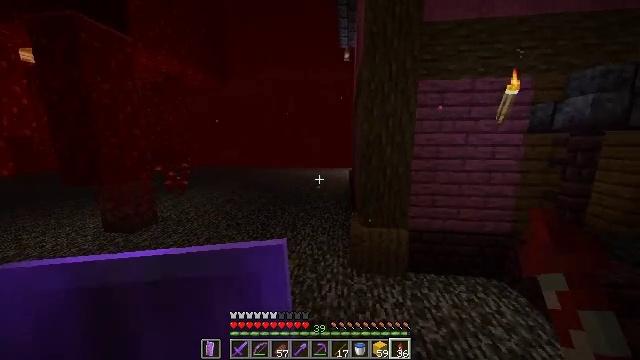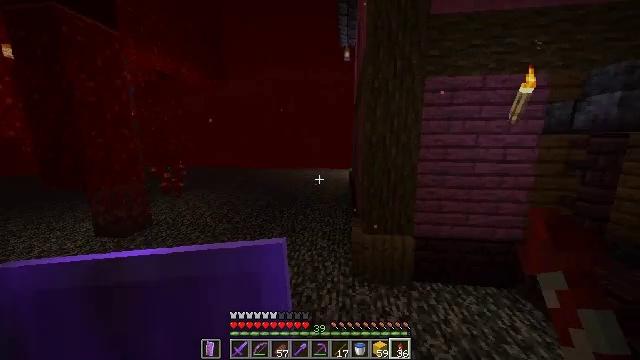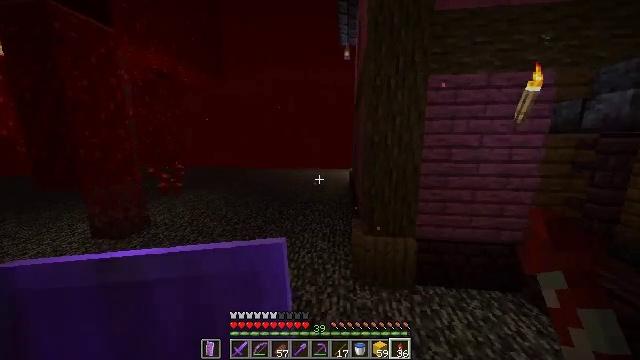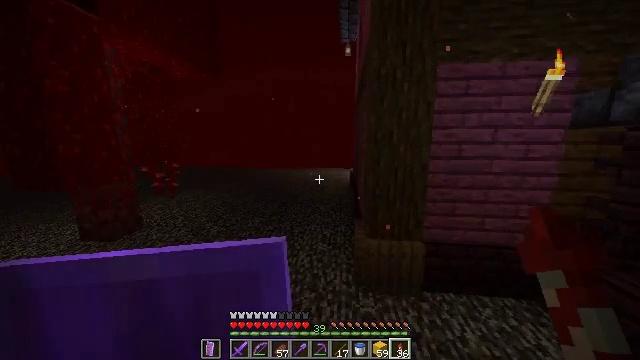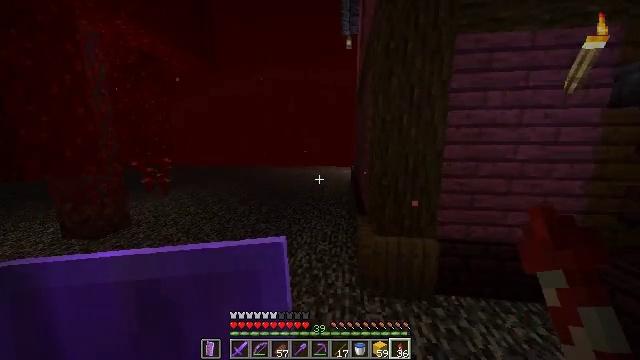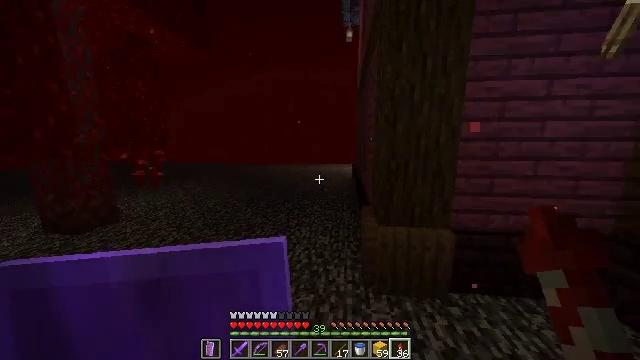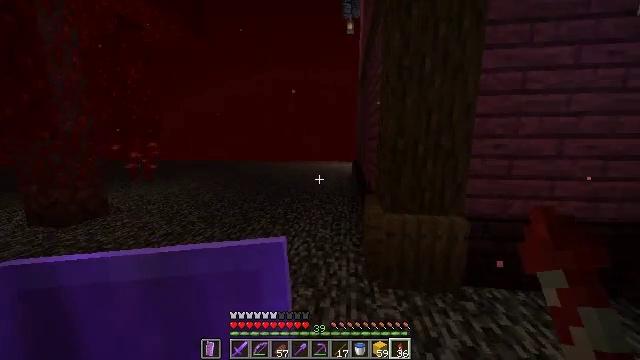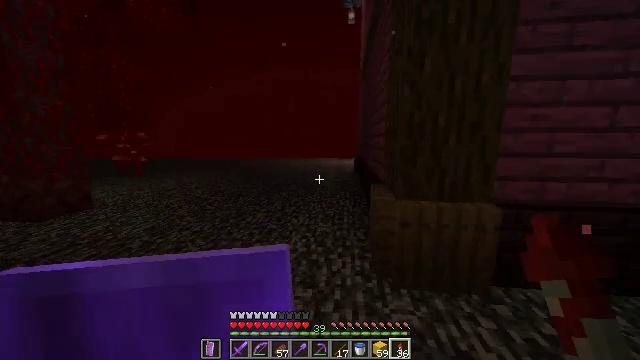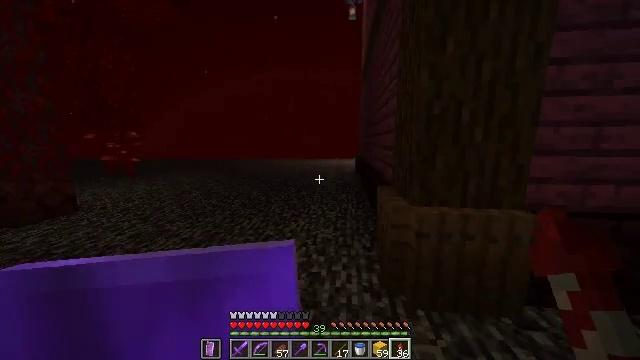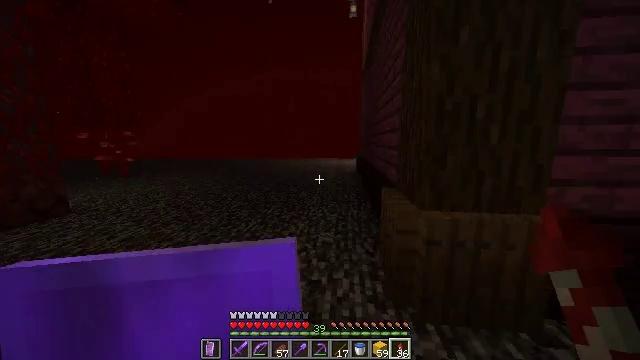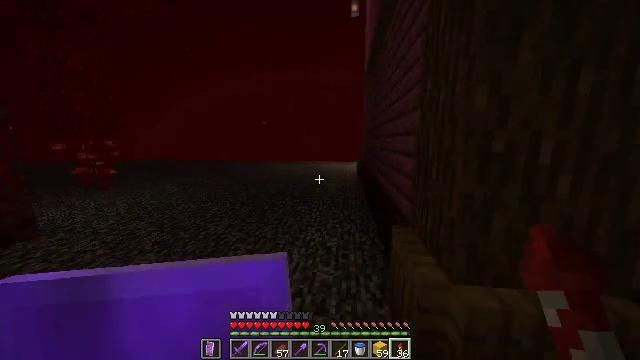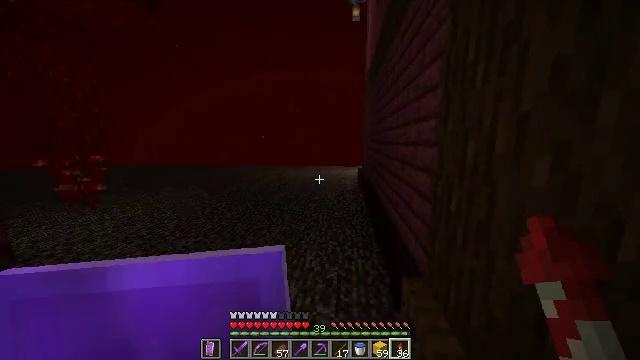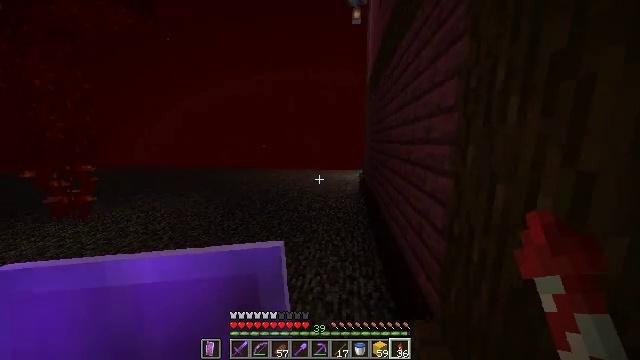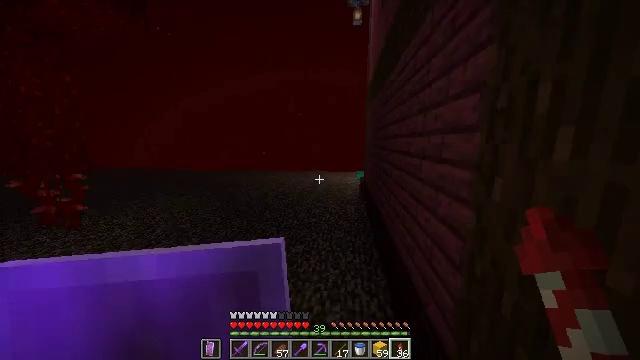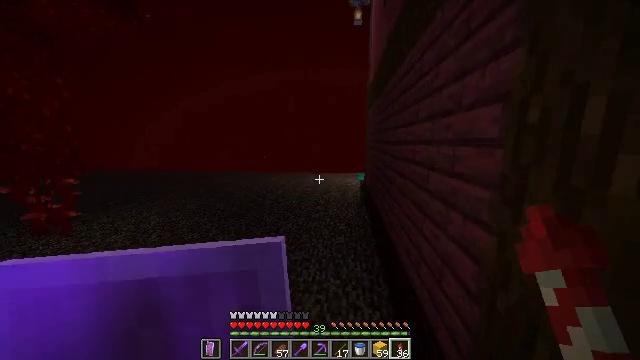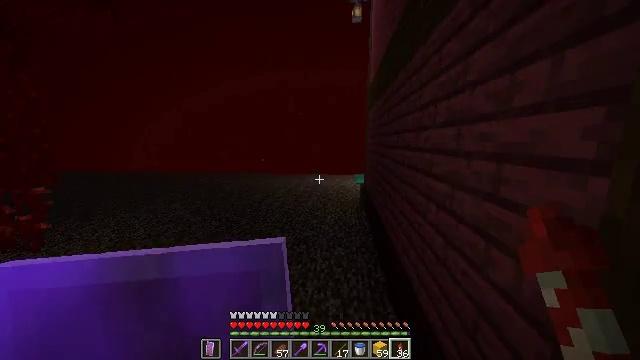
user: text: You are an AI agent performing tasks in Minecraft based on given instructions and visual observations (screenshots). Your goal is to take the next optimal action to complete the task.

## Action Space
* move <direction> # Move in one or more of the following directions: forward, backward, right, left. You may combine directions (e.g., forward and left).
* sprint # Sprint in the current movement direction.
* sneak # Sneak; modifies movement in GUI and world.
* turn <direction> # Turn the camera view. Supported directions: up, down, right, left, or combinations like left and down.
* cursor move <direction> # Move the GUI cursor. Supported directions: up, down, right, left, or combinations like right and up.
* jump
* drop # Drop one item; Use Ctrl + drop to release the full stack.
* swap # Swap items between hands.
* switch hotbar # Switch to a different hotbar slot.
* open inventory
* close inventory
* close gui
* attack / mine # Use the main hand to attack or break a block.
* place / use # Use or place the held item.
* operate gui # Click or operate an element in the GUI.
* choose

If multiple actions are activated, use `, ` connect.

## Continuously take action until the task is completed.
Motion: motion action
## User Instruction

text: craft item cyan carpet
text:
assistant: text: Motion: move forward, sprint, jump
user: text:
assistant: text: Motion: move forward, sprint, jump
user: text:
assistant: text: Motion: move forward, sprint, jump
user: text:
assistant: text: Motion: move forward, sprint, jump
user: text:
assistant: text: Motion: move forward, sprint
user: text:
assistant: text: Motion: move forward, sprint
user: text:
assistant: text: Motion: move forward, sprint
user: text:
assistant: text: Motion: move forward, sprint
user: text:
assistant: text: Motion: move forward, sprint
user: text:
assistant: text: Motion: move forward, sprint, jump
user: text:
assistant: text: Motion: move forward, sprint, jump
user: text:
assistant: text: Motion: move forward, sprint, jump
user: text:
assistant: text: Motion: move forward, sprint, jump
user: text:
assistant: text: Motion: move forward, sprint, jump
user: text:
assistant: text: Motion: move forward, sprint, jump
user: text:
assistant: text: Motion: move forward, sprint, turn right, jump
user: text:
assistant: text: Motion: move forward, sprint, jump
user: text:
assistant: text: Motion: move forward, sprint, jump
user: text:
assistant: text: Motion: move forward, sprint, jump
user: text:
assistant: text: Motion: move forward, sprint
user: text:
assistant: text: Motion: move forward, sprint
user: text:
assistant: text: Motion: move forward, sprint
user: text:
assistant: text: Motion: move forward, sprint
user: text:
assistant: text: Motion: move forward, sprint
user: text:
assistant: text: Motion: move forward, sprint, jump
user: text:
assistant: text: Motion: move forward, sprint, jump
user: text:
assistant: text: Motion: move forward, sprint, jump
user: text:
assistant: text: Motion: move forward, sprint, jump
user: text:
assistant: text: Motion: move forward, sprint, jump
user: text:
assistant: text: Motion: move forward, sprint, jump